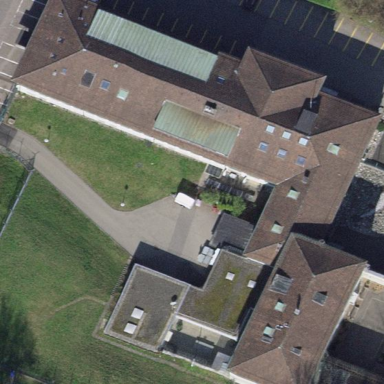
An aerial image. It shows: Public building.